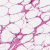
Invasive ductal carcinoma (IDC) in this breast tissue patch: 0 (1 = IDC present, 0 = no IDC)